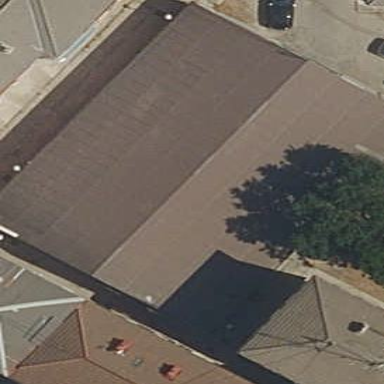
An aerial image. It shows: Commercial building with hipped roof shape.